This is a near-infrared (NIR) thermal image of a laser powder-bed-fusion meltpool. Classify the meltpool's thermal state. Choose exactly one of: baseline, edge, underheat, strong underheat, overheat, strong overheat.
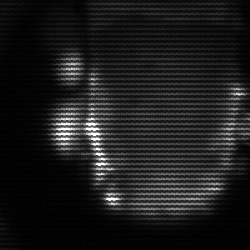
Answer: baseline